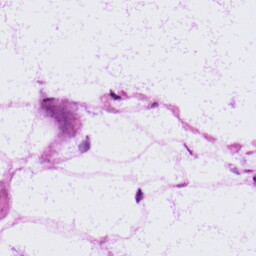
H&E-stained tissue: LymphNode